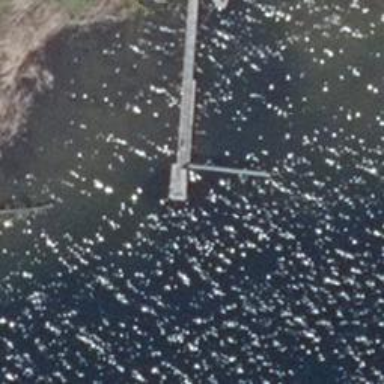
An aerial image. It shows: Man-made pier.